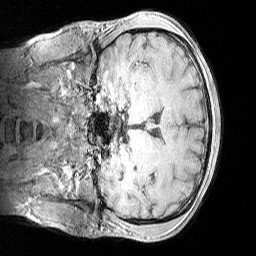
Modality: MP2RAGE
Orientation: coronal
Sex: male
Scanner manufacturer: siemens
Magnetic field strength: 3 T
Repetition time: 5 s
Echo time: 0.00292 s